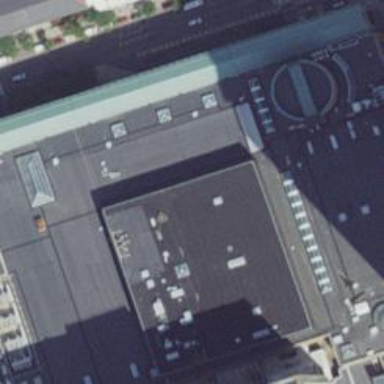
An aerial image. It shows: Building with flat concrete roof.